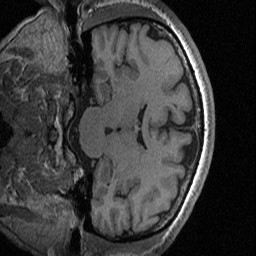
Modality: T1w
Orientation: coronal